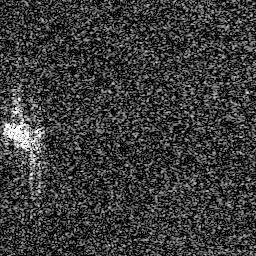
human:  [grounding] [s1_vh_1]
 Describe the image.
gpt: In the satellite image, there is  <ref>1 medium ship </ref> <box>[[0, 46, 17, 61, 0]]</box> located at left.